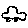
Label: car